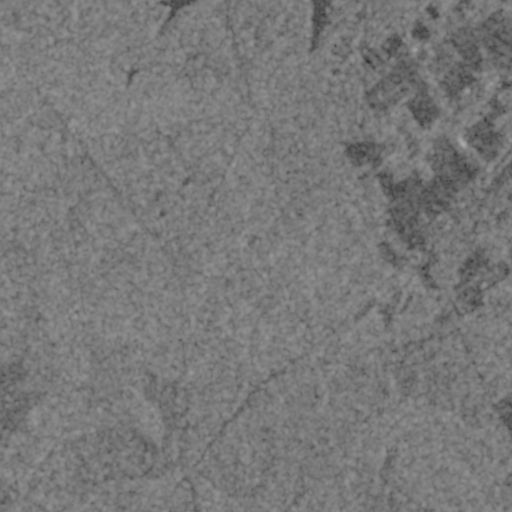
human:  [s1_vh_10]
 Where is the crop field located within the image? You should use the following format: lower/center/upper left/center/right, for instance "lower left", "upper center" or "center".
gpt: The crop field is located in the upper right of the image.
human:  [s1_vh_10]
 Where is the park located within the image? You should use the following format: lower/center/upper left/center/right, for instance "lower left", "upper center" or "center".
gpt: The park is located in the center right of the image.
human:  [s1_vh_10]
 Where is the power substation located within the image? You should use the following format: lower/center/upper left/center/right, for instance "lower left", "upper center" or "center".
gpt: The power substation is located in the upper center of the image.
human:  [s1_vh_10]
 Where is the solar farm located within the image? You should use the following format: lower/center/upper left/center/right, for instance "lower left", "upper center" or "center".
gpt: The solar farm is located in the upper right of the image.
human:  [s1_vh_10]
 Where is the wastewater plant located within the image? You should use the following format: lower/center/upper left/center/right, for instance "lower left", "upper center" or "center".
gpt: The wastewater plant is located in the upper right of the image.
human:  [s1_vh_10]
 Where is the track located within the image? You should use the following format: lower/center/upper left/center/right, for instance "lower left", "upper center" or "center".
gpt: There is no track in the image.

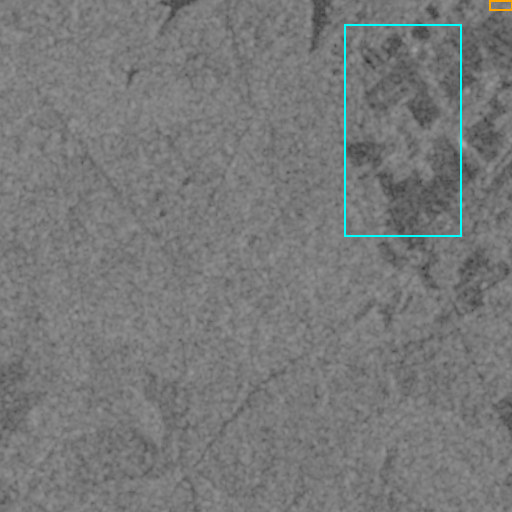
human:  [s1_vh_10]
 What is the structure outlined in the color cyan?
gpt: The structure outlined in cyan is a crop field.
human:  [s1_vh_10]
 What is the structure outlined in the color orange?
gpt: The structure outlined in orange is a solar farm.
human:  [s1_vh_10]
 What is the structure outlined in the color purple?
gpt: There is no purple outline.